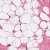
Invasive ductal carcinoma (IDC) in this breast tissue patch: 0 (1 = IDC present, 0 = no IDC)